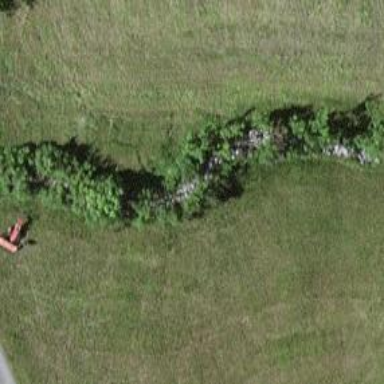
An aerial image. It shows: Wall made of dry stone.